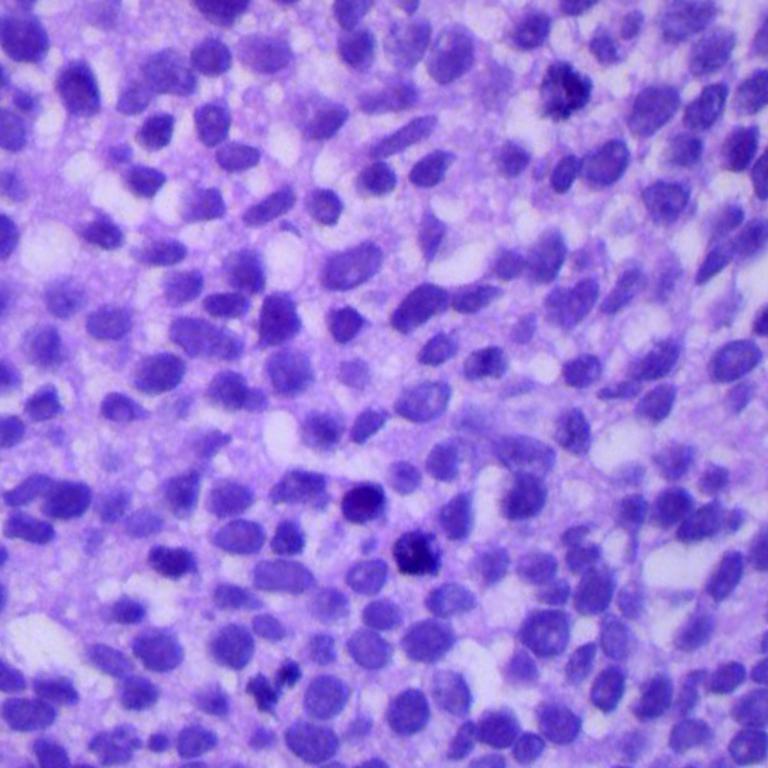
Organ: lung
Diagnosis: squamous carcinomas